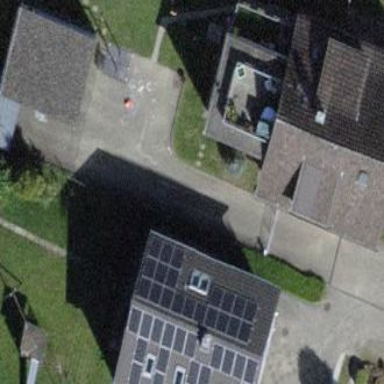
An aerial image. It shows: Building with tile roof.